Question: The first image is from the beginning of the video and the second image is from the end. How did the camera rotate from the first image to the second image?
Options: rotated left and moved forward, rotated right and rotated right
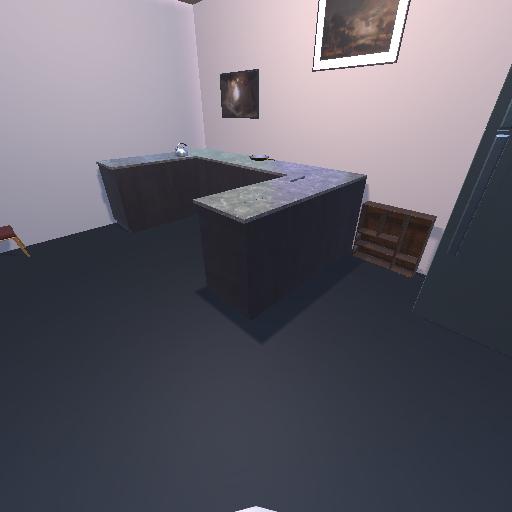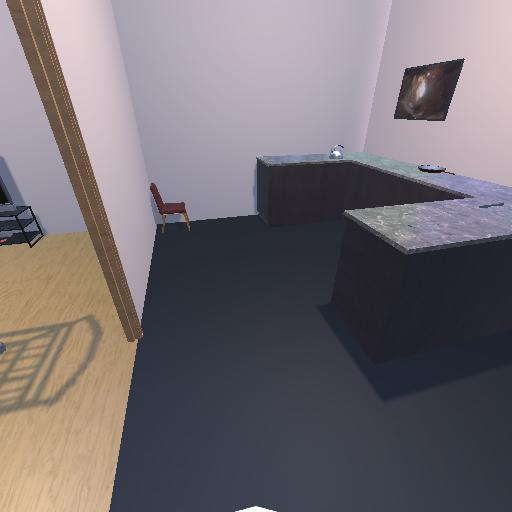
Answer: rotated left and moved forward